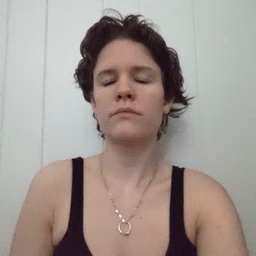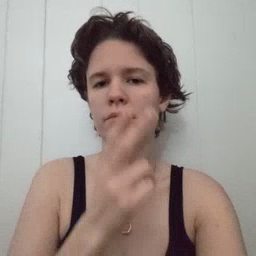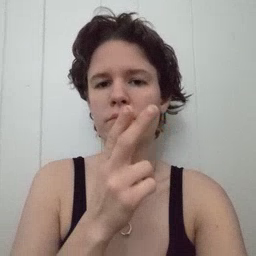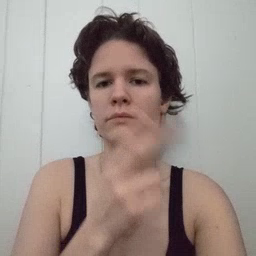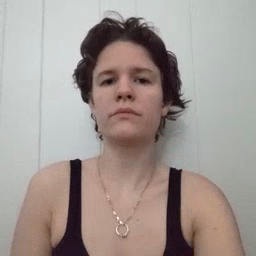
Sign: hen